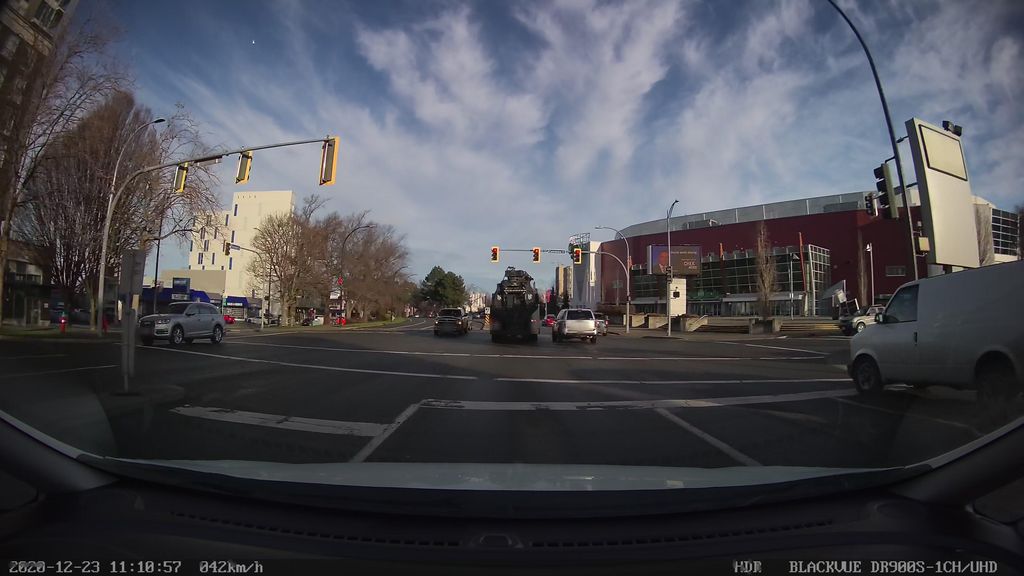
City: victoria